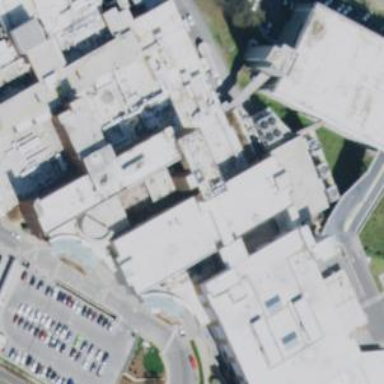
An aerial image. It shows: Hospital building.